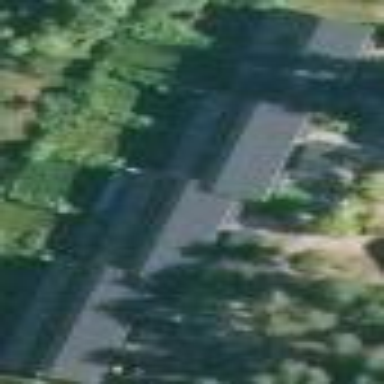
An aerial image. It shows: Terrace building.